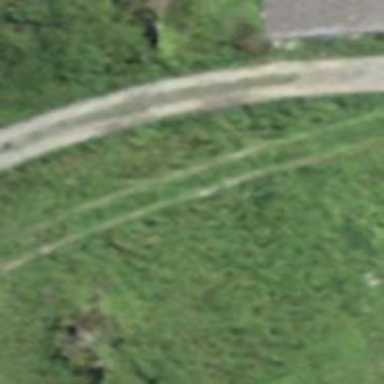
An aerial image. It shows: Culvert tunnel.